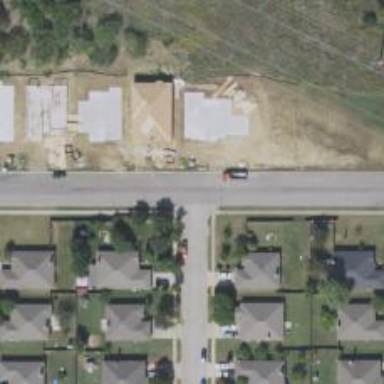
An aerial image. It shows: Residential road.